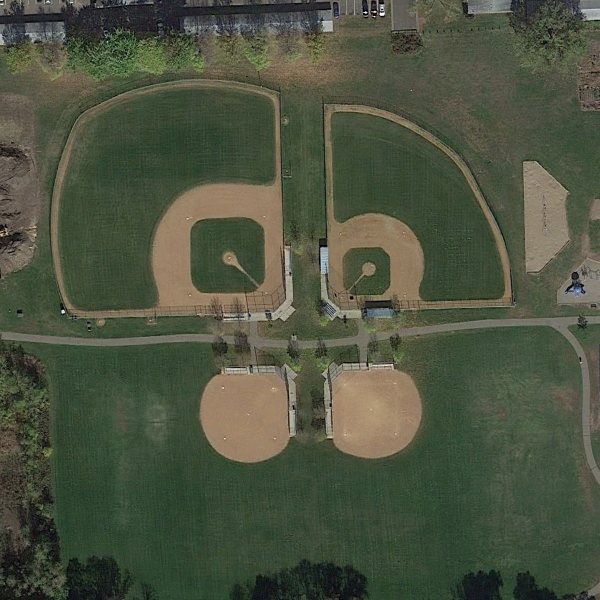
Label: BaseballField